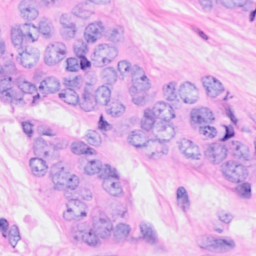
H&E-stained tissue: Breast